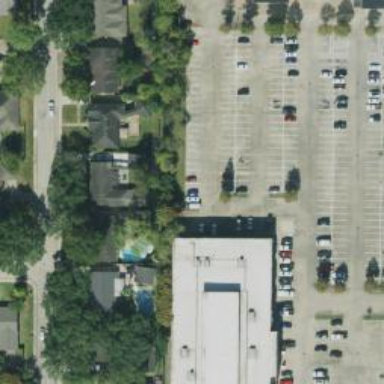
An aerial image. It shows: Parking space.